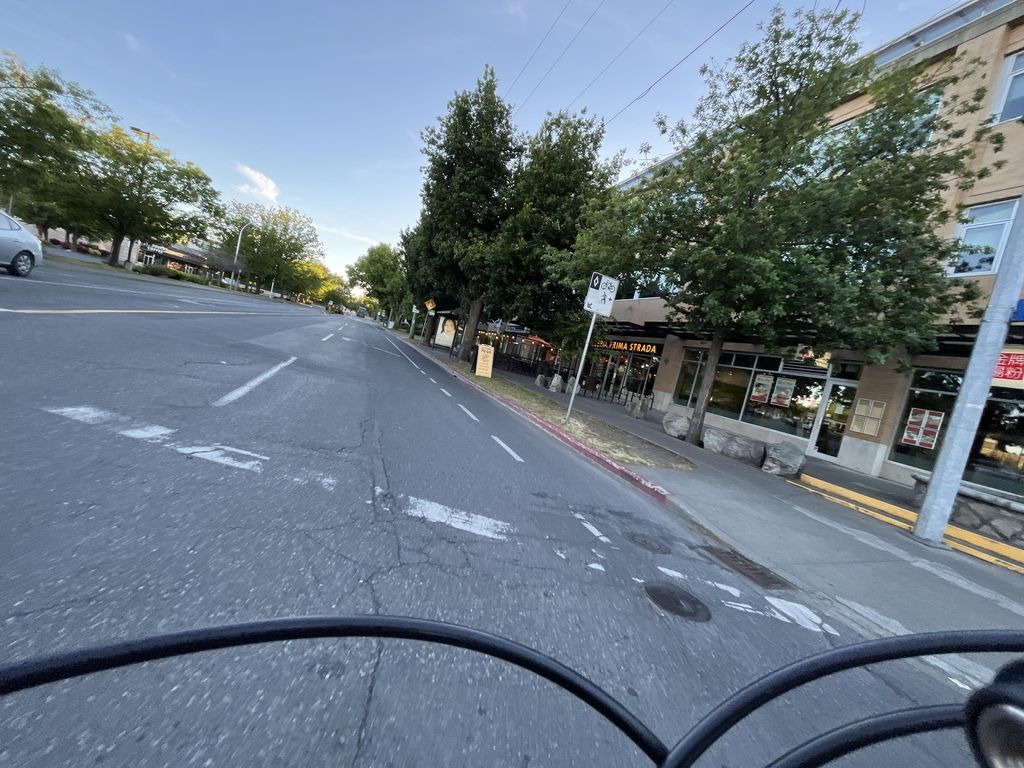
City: victoria